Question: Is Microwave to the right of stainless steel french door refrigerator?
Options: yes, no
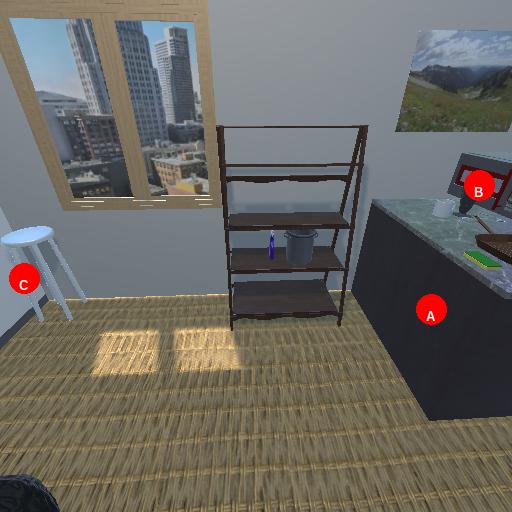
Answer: yes